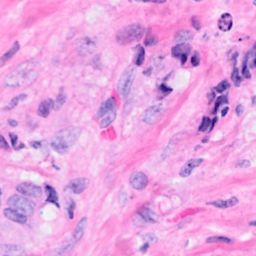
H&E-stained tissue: Breast